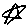
Label: star